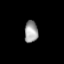
Tissue: lung
Cell type: Epithelial cells
Senescence score: 0.1876
Nuclear area (px): 284
Mean DAPI intensity: 159.577